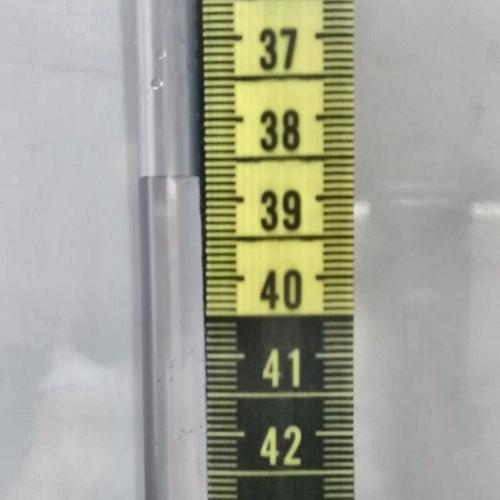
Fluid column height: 38.7 cm